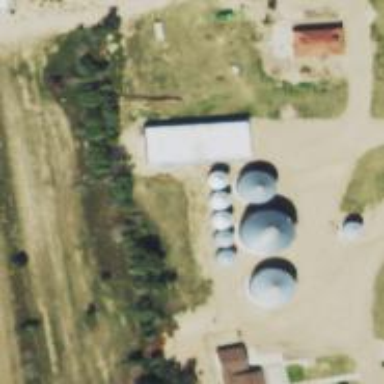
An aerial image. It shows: Silo.